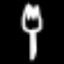
Label: fork